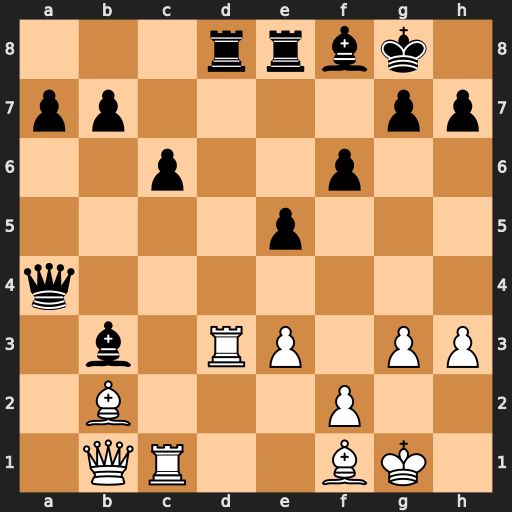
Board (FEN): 3rrbk1/pp4pp/2p2p2/4p3/q7/1b1RP1PP/1B3P2/1QR2BK1
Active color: w
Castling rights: -
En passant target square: -
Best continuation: Rxb3 Qxb3 Bc4+ Qxc4 Rxc4